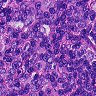
Metastatic tissue present: no